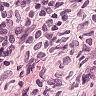
Metastatic tissue present: no